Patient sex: M
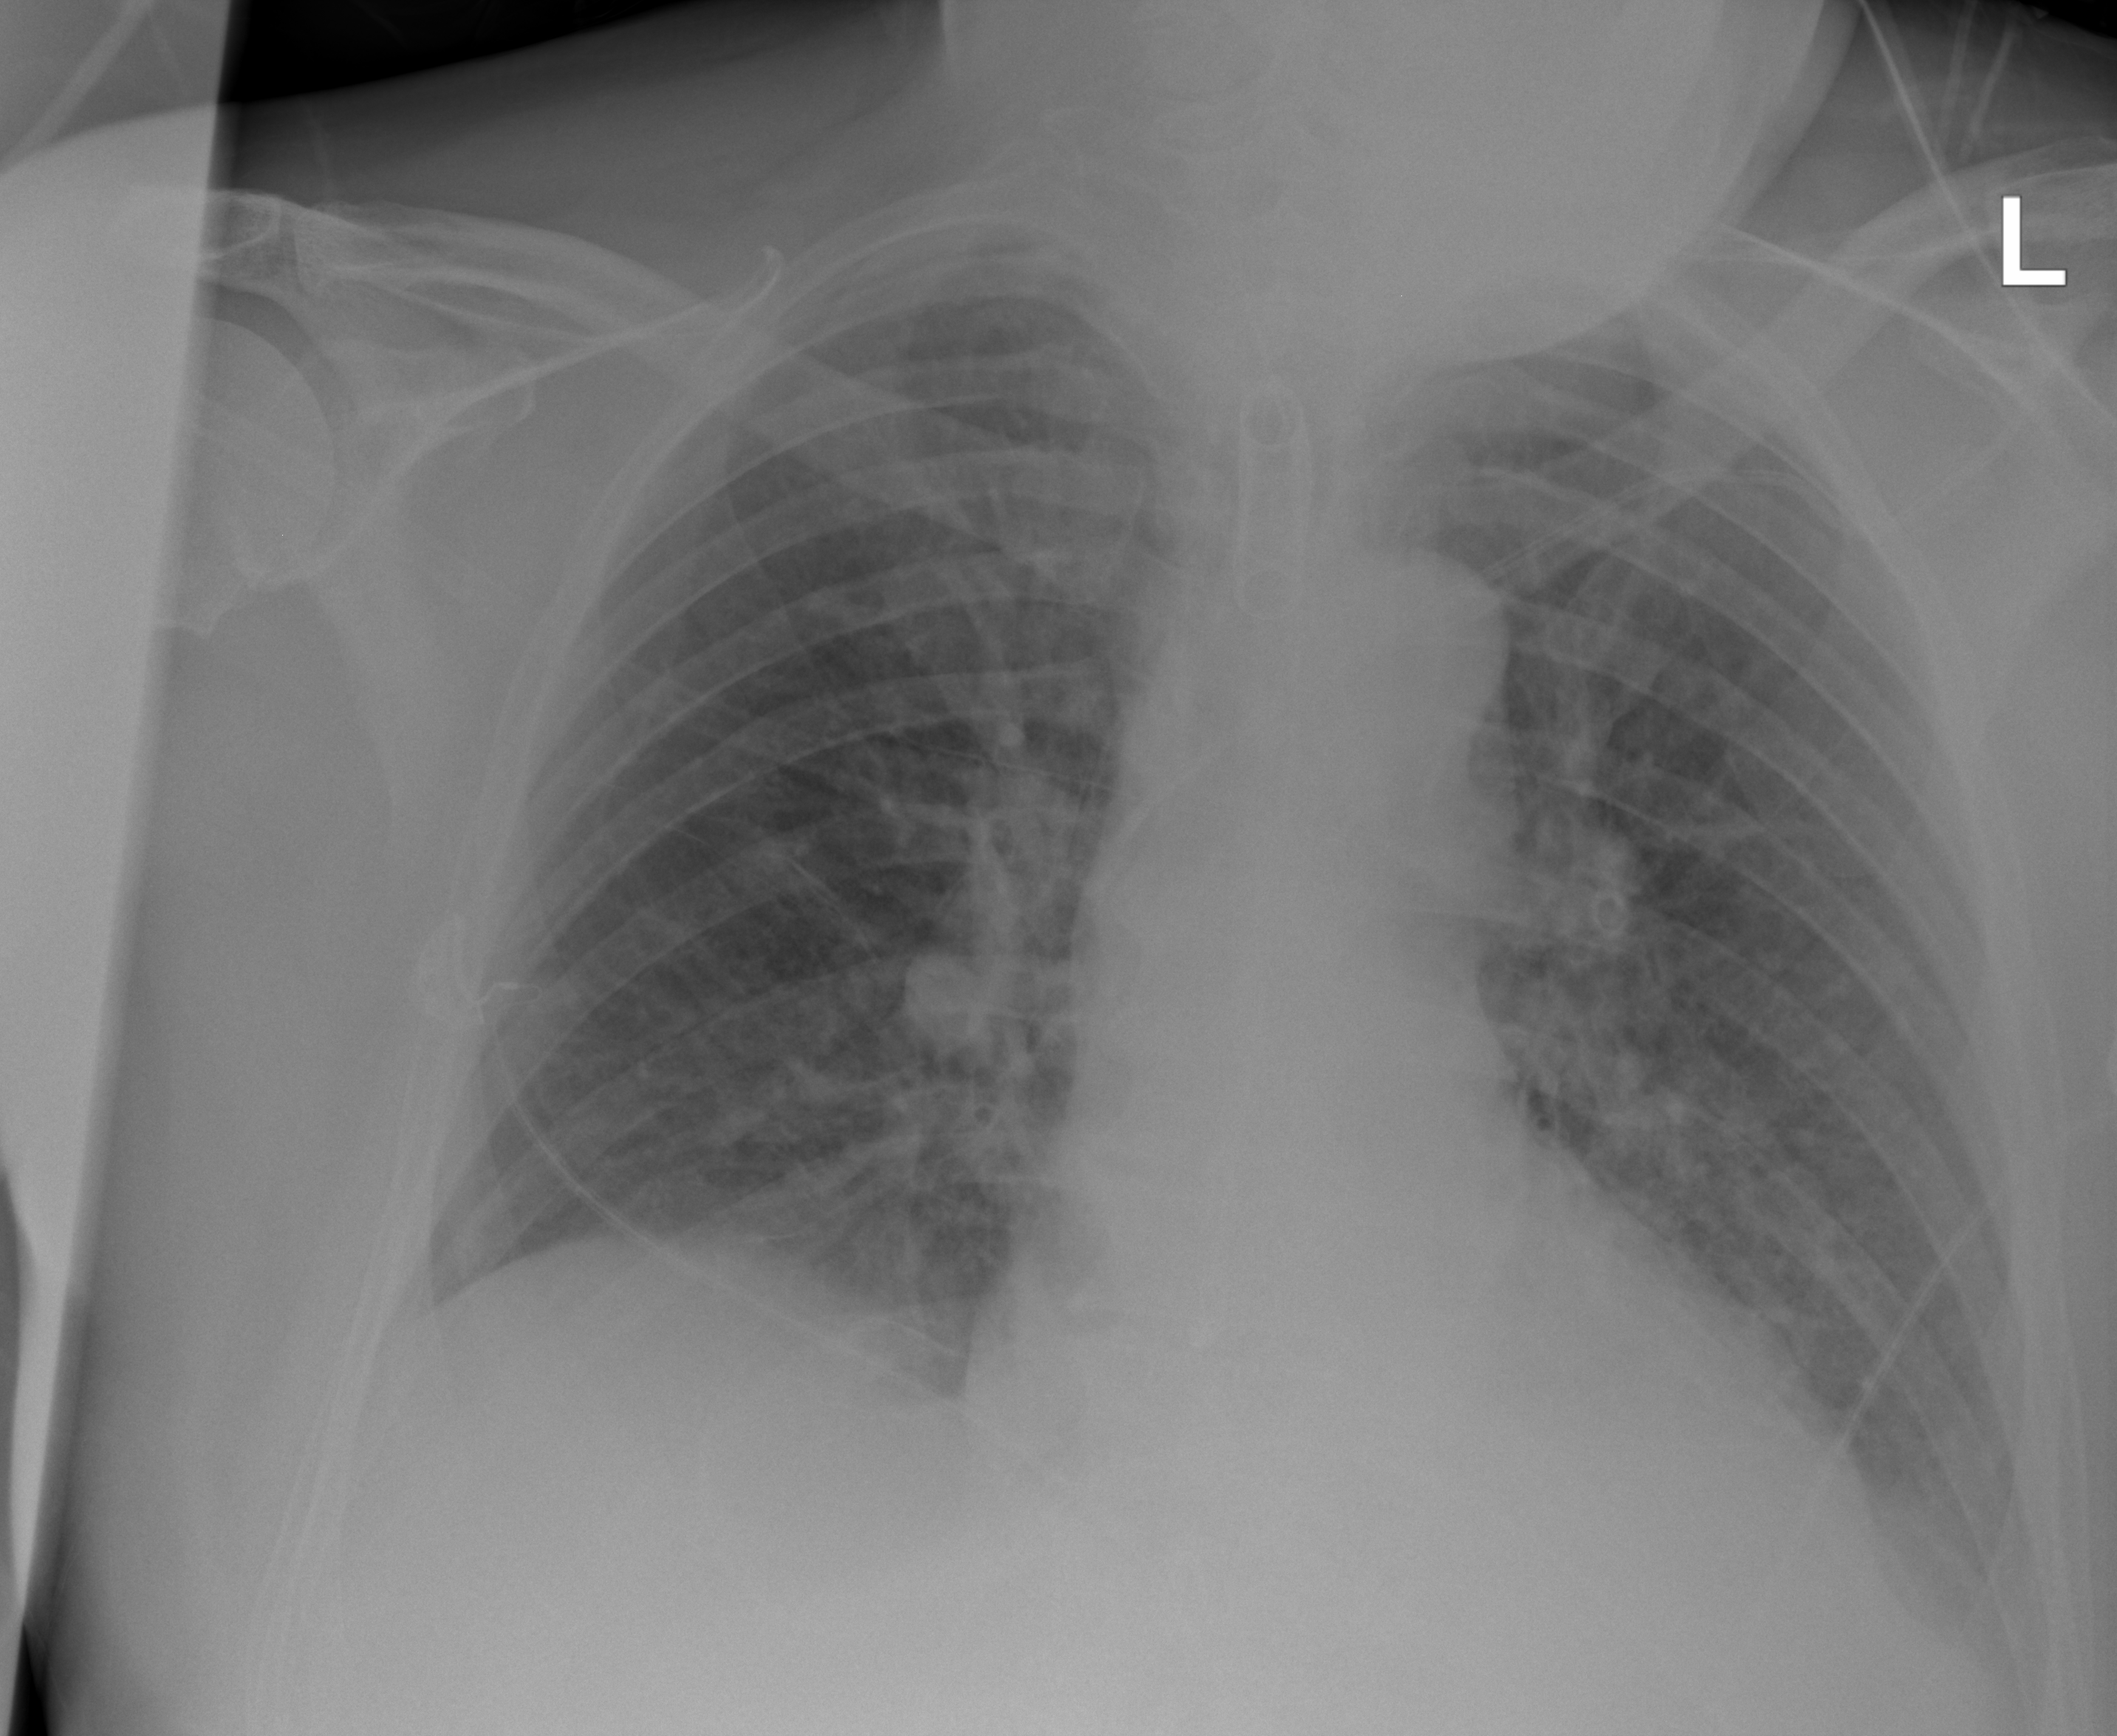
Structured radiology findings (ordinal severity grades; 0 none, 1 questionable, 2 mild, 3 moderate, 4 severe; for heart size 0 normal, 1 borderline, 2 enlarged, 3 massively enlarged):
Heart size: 1
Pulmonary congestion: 2
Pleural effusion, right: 1
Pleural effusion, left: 2
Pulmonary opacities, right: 1
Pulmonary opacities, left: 2
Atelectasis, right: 1
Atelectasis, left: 2